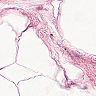
Metastatic tissue present: no